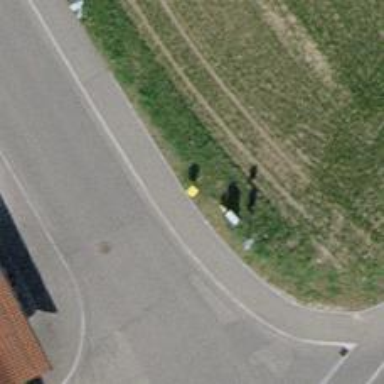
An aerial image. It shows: Post box.